若一个四面体各棱长为$2$或$4$，且该四面体不是正四面体，在所有可能的四面体中，计算四面体的体积，请写出两个符合条件的四面体的体积$\underline{\quad\quad}$（不必写出所有符合条件的四面体的体积）。
【解答】
【答案】$\boldsymbol{\frac{4\sqrt{11}}{3}}$，$\boldsymbol{\frac{2\sqrt{11}}{3}}$（答案不唯一，$\boldsymbol{\frac{2\sqrt{14}}{3}}$，$\boldsymbol{\frac{4\sqrt{11}}{3}}$，$\boldsymbol{\frac{2\sqrt{11}}{3}}$ 三个任写两个即可）
【分析】2 和 4 可以构成的三角形有：边长为 2 的正三角形，边长为 4 的正三角形，边长为 2，4，4 的三角形，则四面体可以是：一个底面边长为 2 的正三角形，侧棱长均为 4 的正三棱锥；四个 2，4，4 的三角形拼成的三棱锥；两个边长为 4 的正三角形和两个 2，4，4 的三角形拼成的三棱锥。
【详解】解：①若底边长为 4，4，4，侧棱长为 4，4，2；
设 $AB=2$，$AB$ 的中点为 $E$，则 $AB \perp CE$，$AB \perp DE$，
$\therefore AB \perp$ 平面 $CDE$，
$\because CE=DE=\sqrt{4^2-1^2}=\sqrt{15}$，$CD=4$，$\therefore \cos\angle CED=\frac{CE^2+DE^2-CD^2}{2CE\cdot DE}=\frac{7}{15}$，
$\therefore \sin\angle CED=\frac{4\sqrt{11}}{15}$。
$\therefore V=\frac{1}{3}S_{\triangle CDE}\cdot AB=\frac{1}{3}\times\frac{1}{2}\times\sqrt{15}\times\sqrt{15}\times\frac{4\sqrt{11}}{15}\times2=\frac{4\sqrt{11}}{3}$。

②若底边长为 2，2，2，侧棱长为 4，4，4；
设底面中心为 $O$，则 $OB=\sqrt{3}\times\frac{2}{3}=\frac{2\sqrt{3}}{3}$，
$\therefore$ 棱锥的高 $h=\sqrt{4^2-\left(\frac{2\sqrt{3}}{3}\right)^2}=\frac{2\sqrt{11}}{\sqrt{3}}$，
$\therefore V=\frac{1}{3}S_{\triangle BCD}\cdot h=\frac{1}{3}\times\frac{\sqrt{3}}{4}\times2^2\times\frac{2\sqrt{11}}{\sqrt{3}}=\frac{2\sqrt{11}}{3}$。

③若底面边长为 4，4，2，侧棱长为 4，4，2，
设 $AB=CD=2$，其余各棱长均为 4，由①可知 $\cos\angle CED=\frac{CE^2+DE^2-CD^2}{2CE\cdot DE}=\frac{13}{15}$，
$\therefore \sin\angle CED=\frac{2\sqrt{14}}{15}$，
$\therefore V=\frac{1}{3}S_{\triangle CDE}\cdot AB=\frac{1}{3}\times\frac{1}{2}\times\sqrt{15}\times\sqrt{15}\times\frac{2\sqrt{14}}{15}\times2=\frac{2\sqrt{14}}{3}$。

故答案为：$\frac{4\sqrt{11}}{3}$，$\frac{2\sqrt{11}}{3}$。（答案不唯一，$\frac{2\sqrt{14}}{3}$，$\frac{4\sqrt{11}}{3}$，$\frac{2\sqrt{11}}{3}$ 三个任写两个即可）

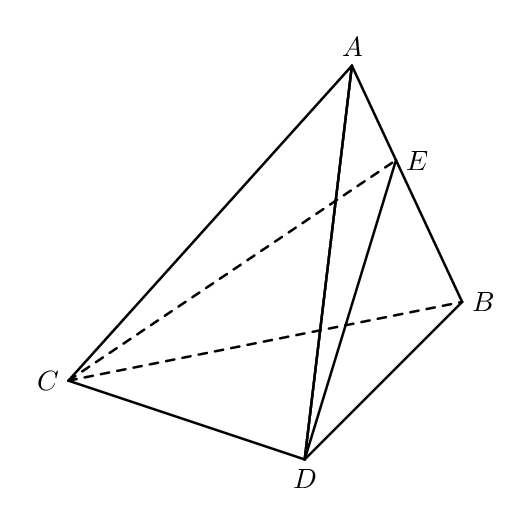
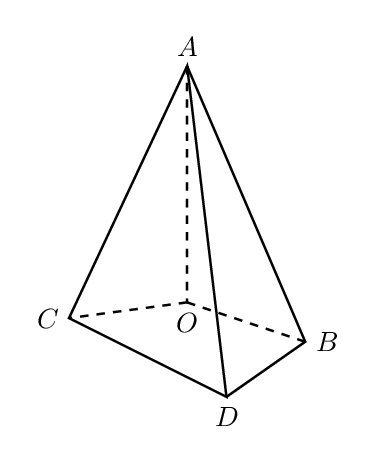